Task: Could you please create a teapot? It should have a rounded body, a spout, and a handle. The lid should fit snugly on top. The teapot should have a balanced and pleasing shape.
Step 43:
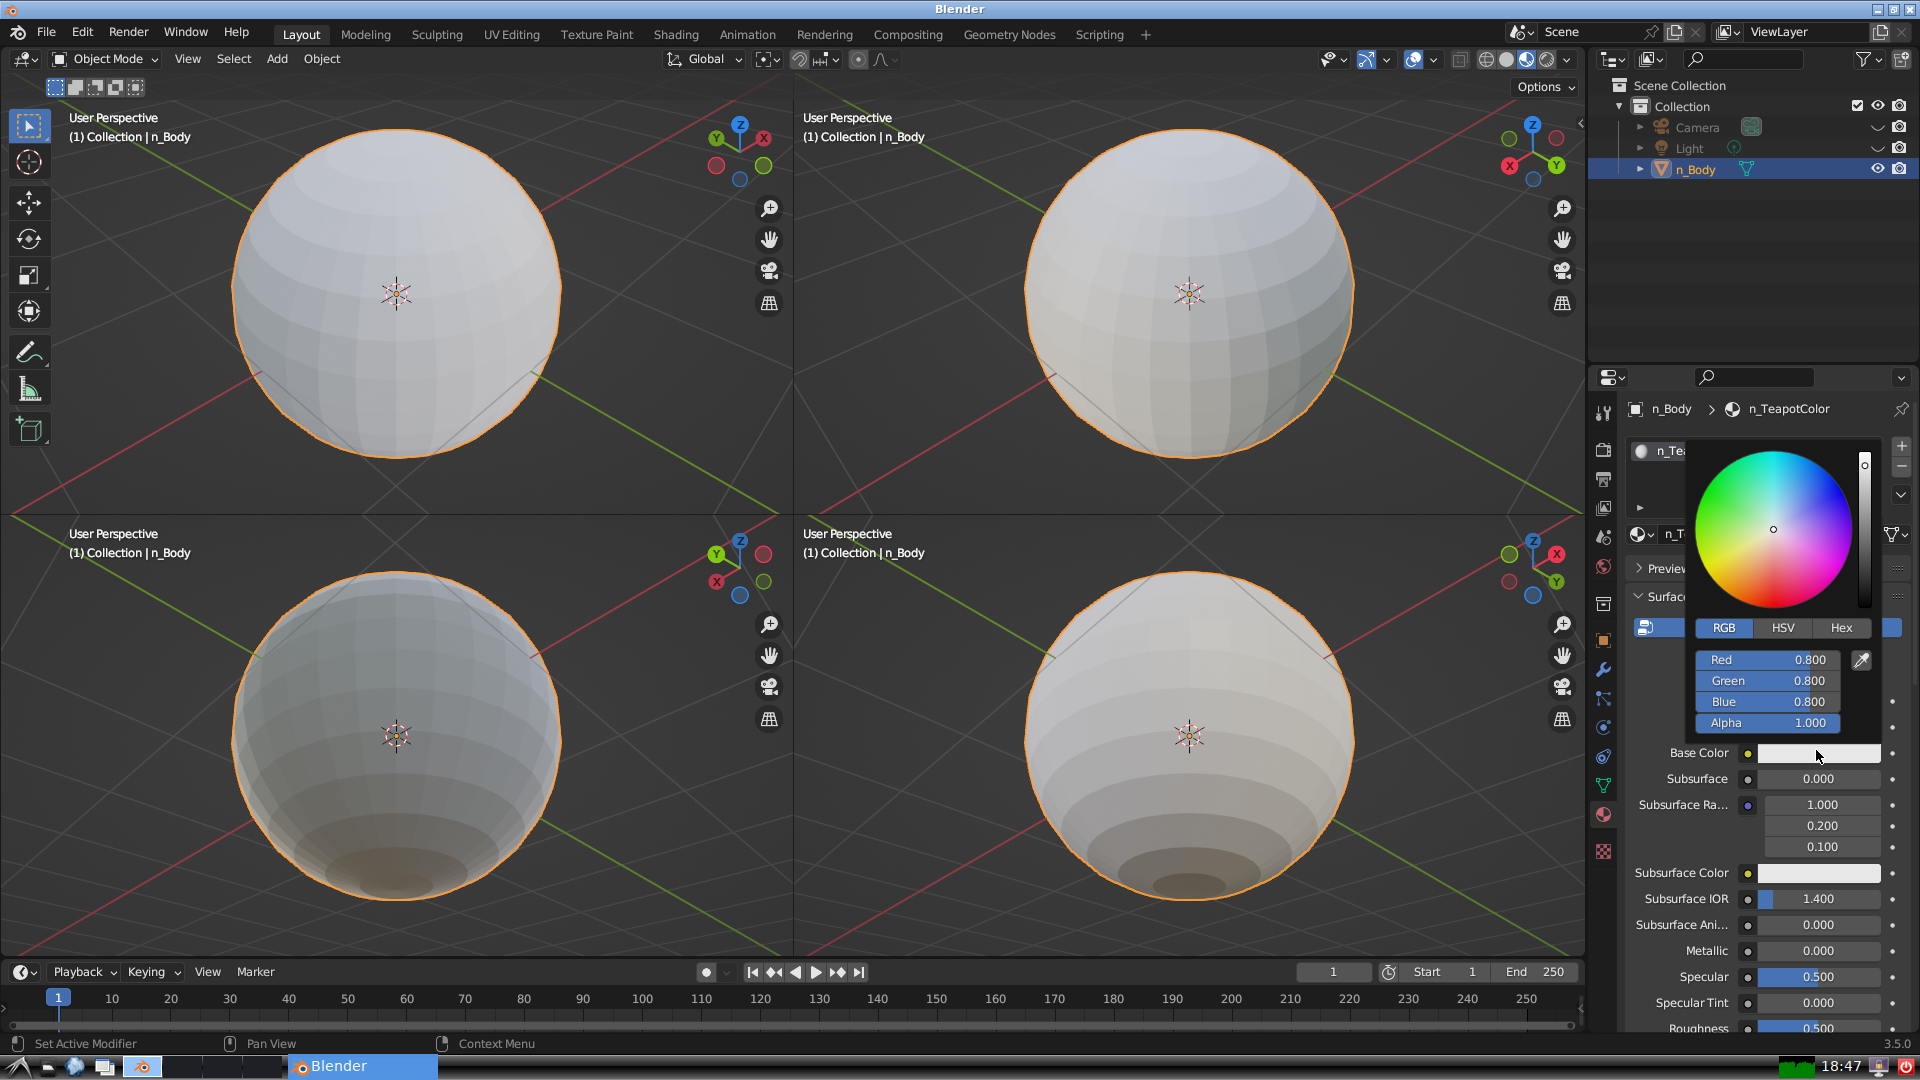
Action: {"mouse_move": [1725, 625]}